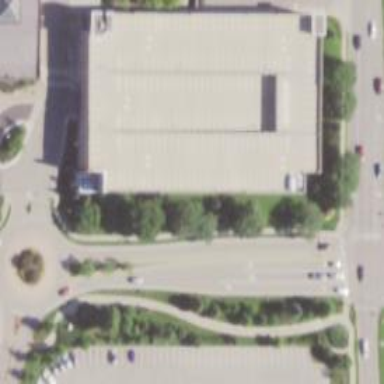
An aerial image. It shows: Multi-storey parking building.